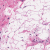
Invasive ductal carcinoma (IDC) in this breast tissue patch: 0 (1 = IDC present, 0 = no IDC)